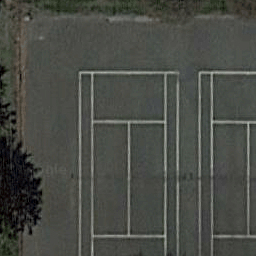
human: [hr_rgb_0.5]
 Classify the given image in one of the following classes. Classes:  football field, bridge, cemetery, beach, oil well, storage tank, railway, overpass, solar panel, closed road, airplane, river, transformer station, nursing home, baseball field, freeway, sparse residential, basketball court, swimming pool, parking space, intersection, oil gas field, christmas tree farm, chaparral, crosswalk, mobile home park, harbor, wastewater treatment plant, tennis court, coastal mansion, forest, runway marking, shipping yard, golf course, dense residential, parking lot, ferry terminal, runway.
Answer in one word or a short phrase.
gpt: tennis court